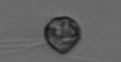
Label: flagellate_morphotype1